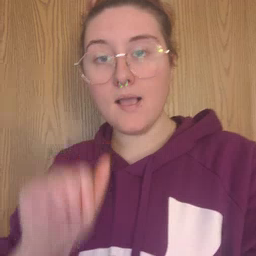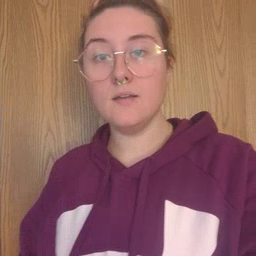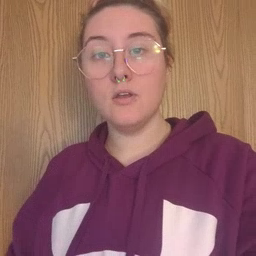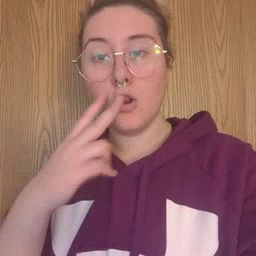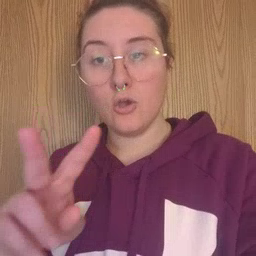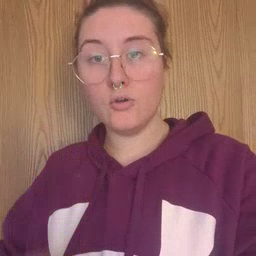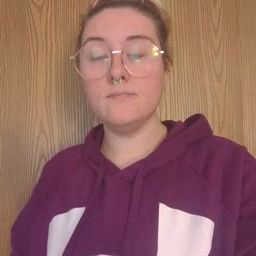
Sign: look